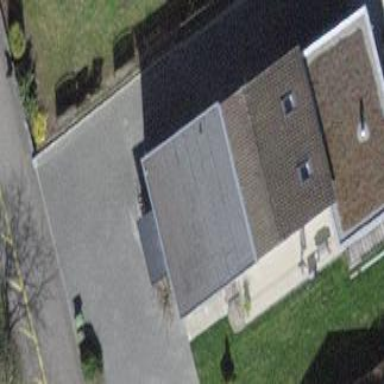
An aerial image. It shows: Detached building.